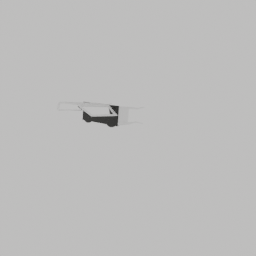
Label: furniture